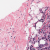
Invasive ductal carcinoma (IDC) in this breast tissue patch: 0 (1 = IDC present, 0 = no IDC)